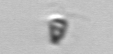
Label: Pyramimonas